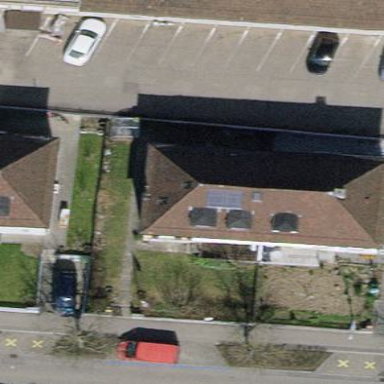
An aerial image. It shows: Hipped roof semi-detached house.